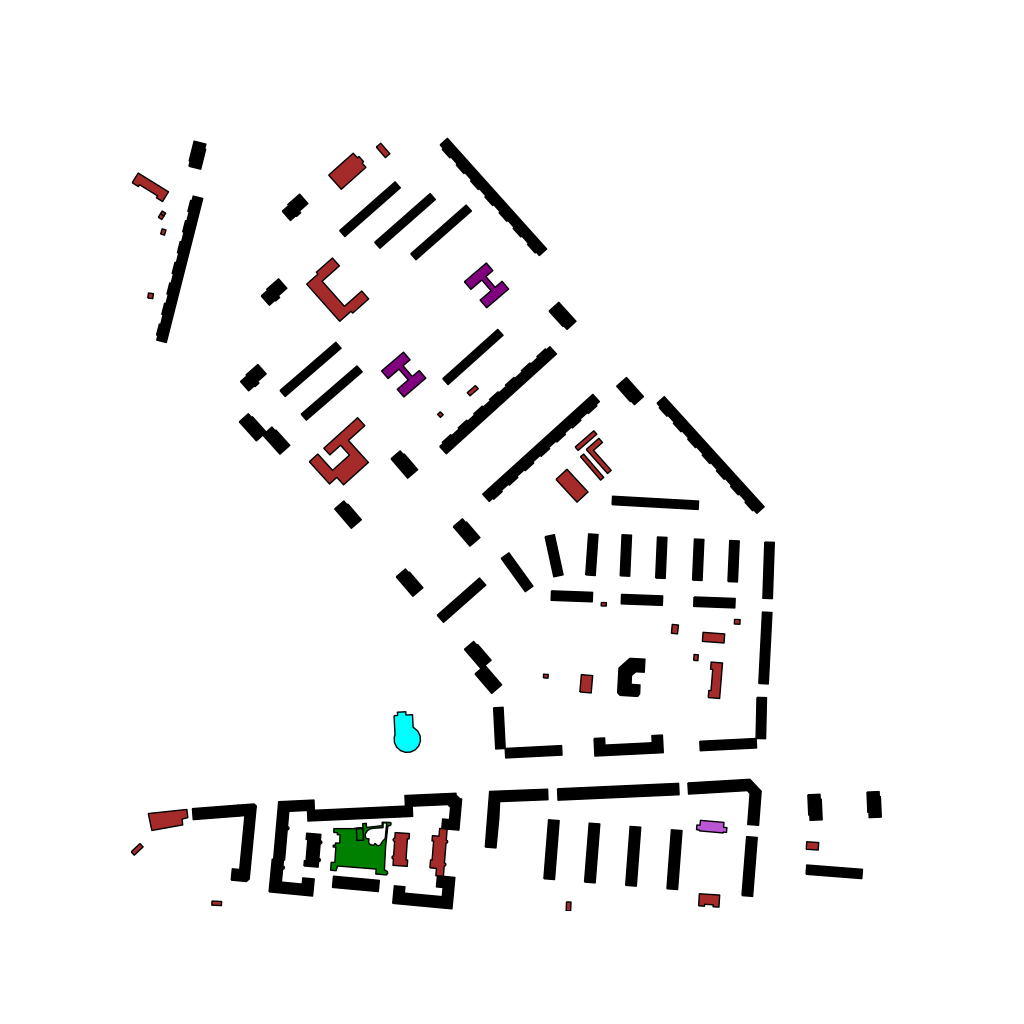
Tags: overhead vector_map, business, industrial, recreation, residential, special, modern, soviet, high_rise, individual_rise, low_rise, medium_rise, density_2, Building, Facility, Jobs, Kinder, Mall, Park, 1.0 km²